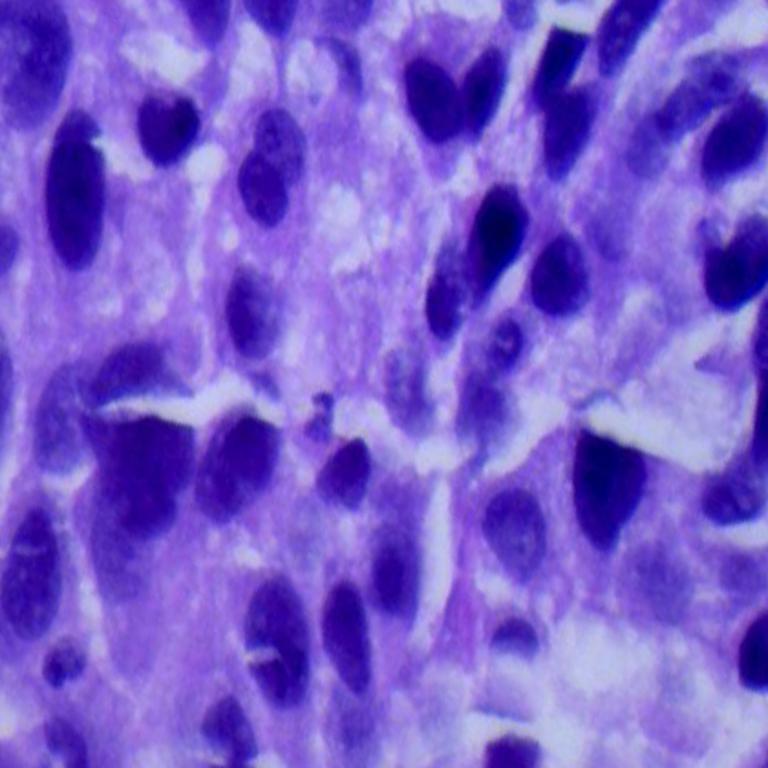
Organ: lung
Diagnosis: squamous carcinomas